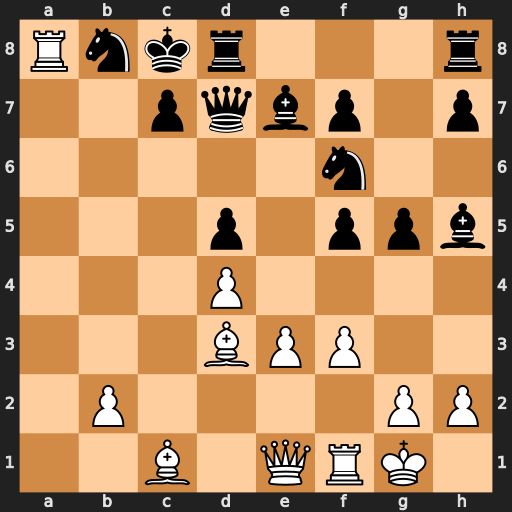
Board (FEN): Rnkr3r/2pqbp1p/5n2/3p1ppb/3P4/3BPP2/1P4PP/2B1QRK1
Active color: w
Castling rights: -
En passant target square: -
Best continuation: Ba6#